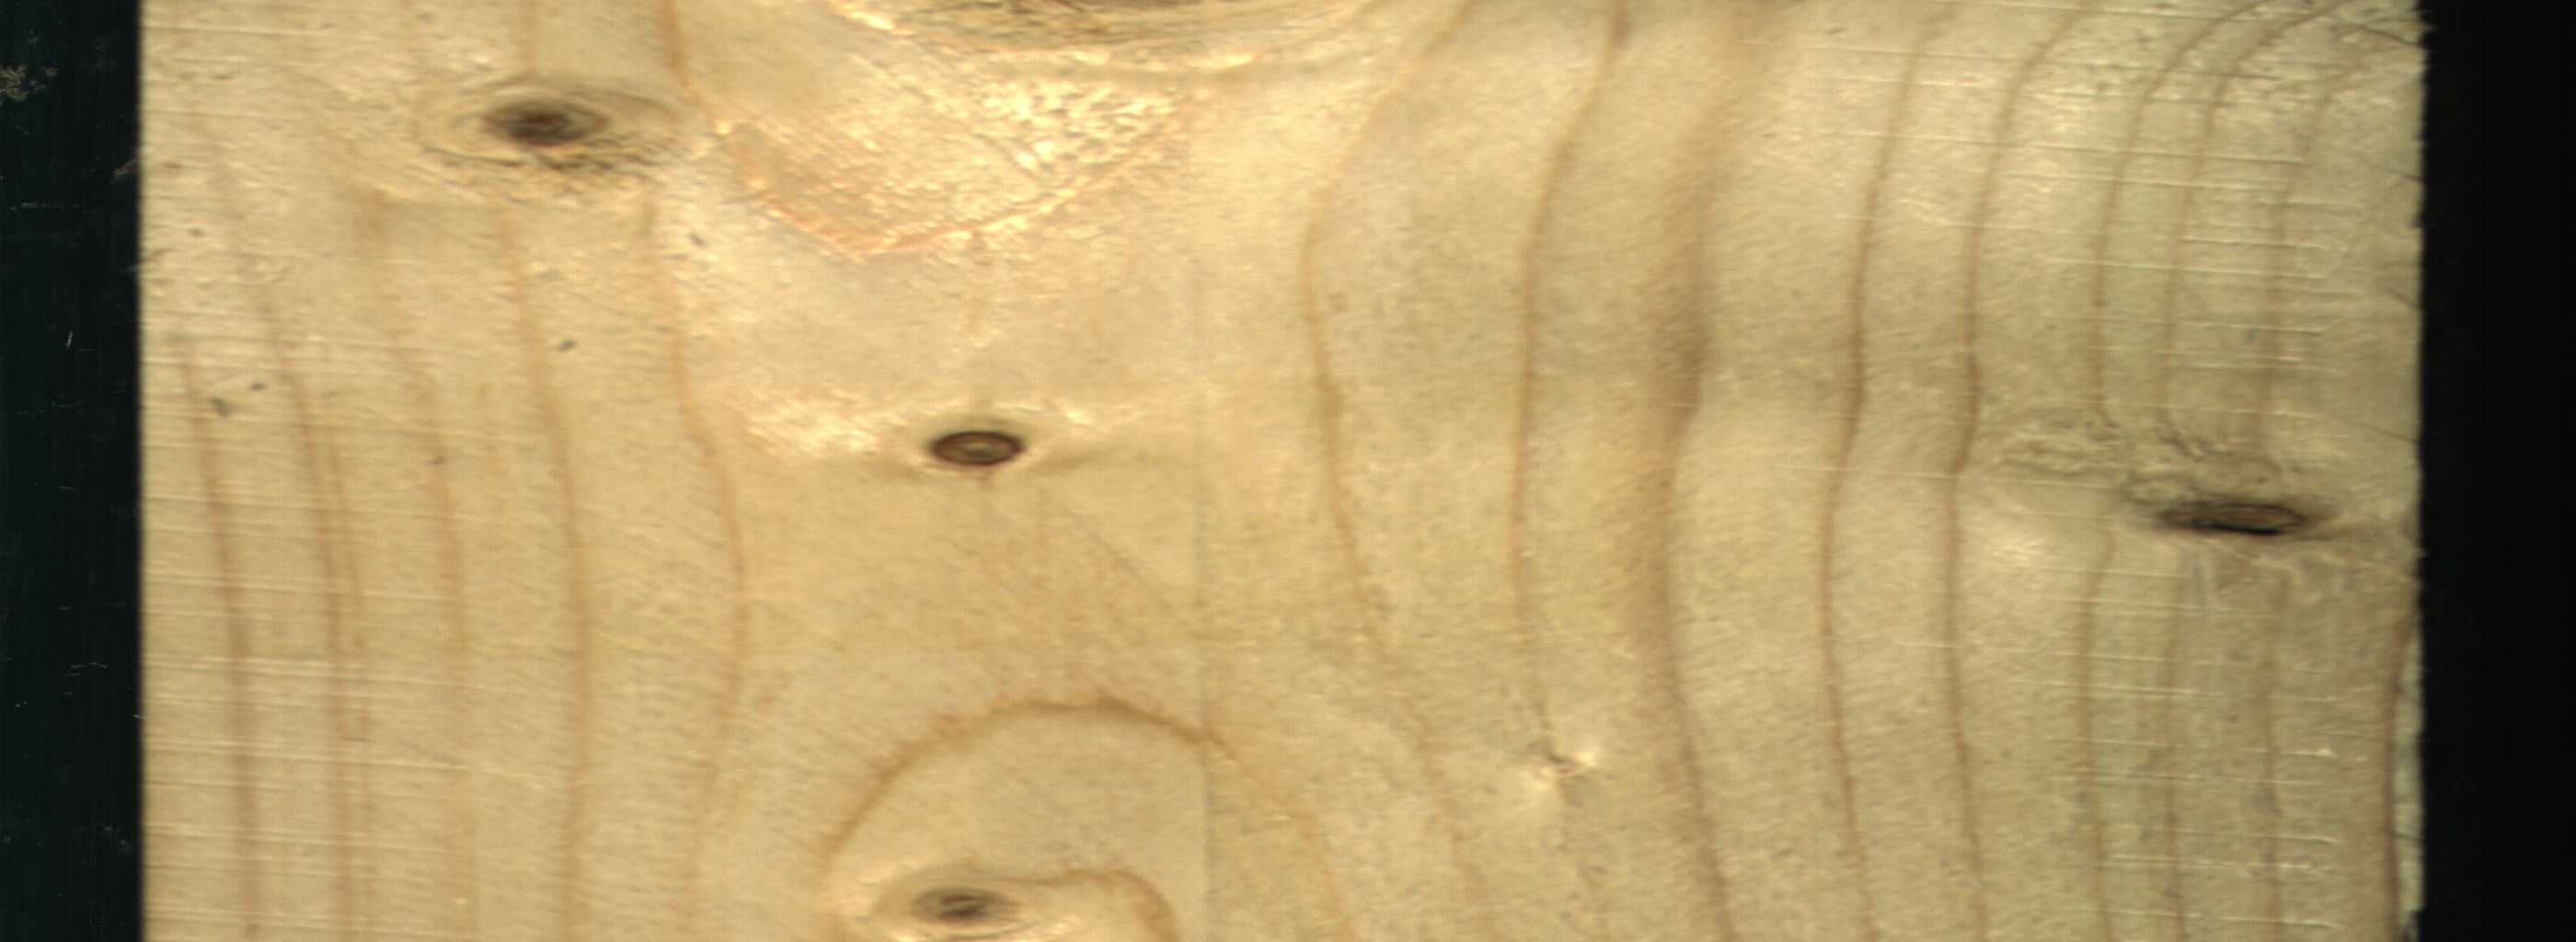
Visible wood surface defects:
Dead_Knot
Dead_Knot
Live_Knot
Live_Knot